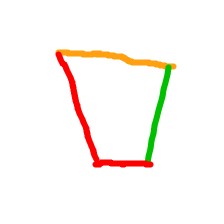
Shape: trapezoid